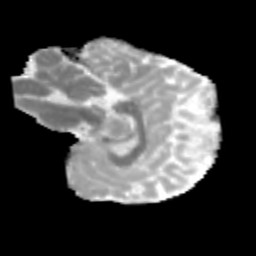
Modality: MD
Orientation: sagittal
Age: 12
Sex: male
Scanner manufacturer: siemens
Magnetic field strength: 3 T
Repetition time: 3.8 s
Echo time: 0.07 s